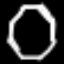
Label: octagon